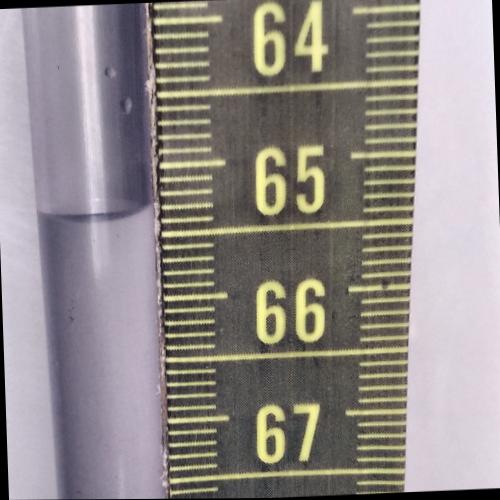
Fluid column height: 65.3 cm